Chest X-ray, PA view. Patient: 20 years old, sex M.
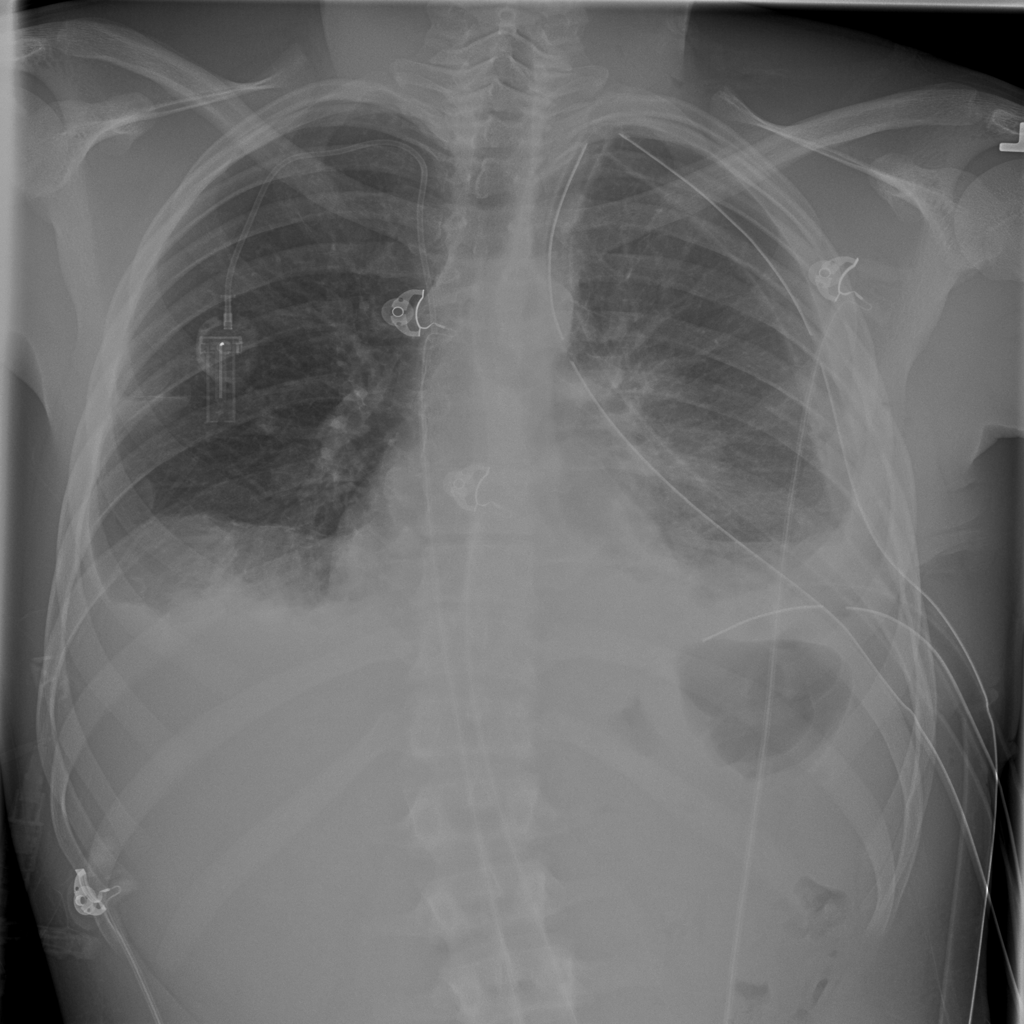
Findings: No Finding